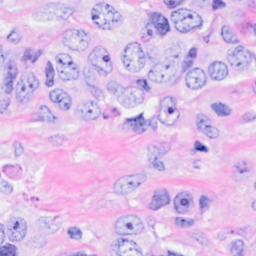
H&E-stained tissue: Breast